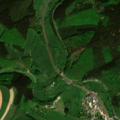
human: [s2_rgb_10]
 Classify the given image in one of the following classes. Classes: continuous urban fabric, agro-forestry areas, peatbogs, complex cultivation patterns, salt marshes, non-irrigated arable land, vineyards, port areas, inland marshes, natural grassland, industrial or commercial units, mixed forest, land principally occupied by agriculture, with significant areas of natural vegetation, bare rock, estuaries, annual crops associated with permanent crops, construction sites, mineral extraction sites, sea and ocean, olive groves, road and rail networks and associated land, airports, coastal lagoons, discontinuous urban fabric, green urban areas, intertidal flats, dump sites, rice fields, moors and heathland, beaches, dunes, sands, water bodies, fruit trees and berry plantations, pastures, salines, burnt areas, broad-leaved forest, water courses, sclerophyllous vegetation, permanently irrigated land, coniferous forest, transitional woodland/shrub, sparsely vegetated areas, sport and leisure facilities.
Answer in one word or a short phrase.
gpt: discontinuous urban fabric, non-irrigated arable land, land principally occupied by agriculture, with significant areas of natural vegetation, coniferous forest, mixed forest